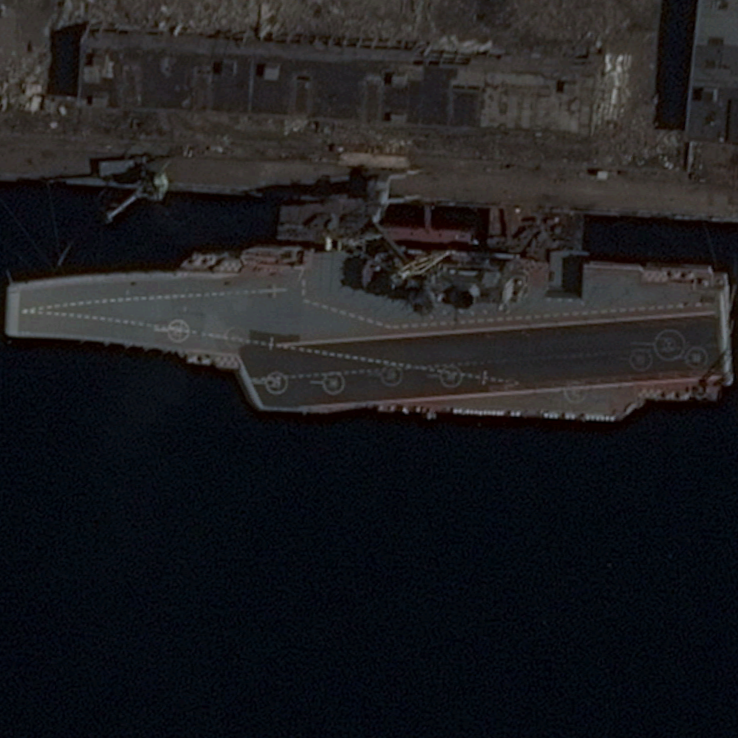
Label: aircraft_carrier